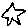
Label: star